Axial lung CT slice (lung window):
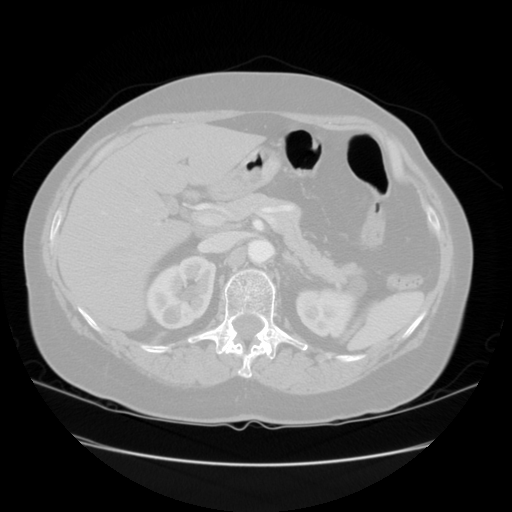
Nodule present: no